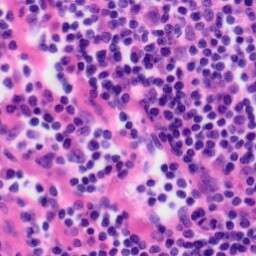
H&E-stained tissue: Tonsil